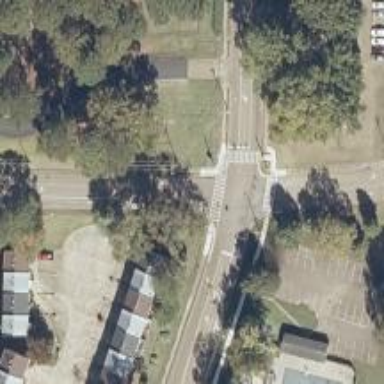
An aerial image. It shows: Marked crossing on footway.